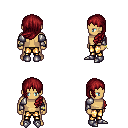
a pixel art fantasy rpg character, male body template, human, tanned skin, steel arm armor, gold greaves, brunette left-swept hairstyle, bracelets, metal boots, four views (front, back, left, right), 2x2 character sprite sheet, small pixel art, hard edges, no anti-aliasing